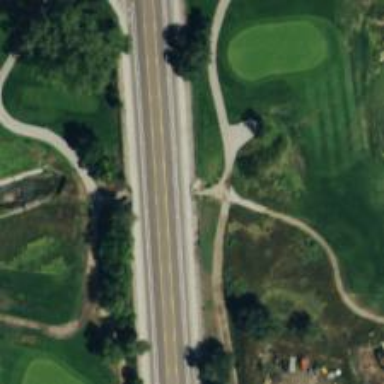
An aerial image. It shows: Path designated for golf carts.